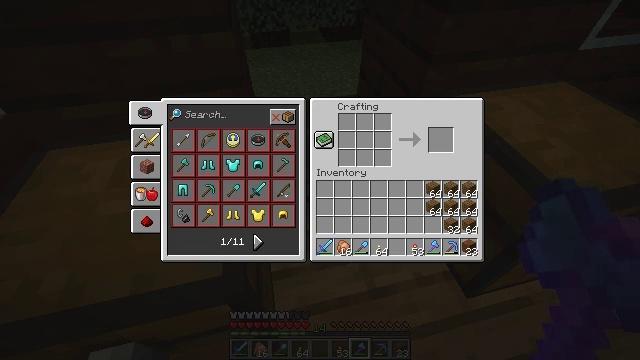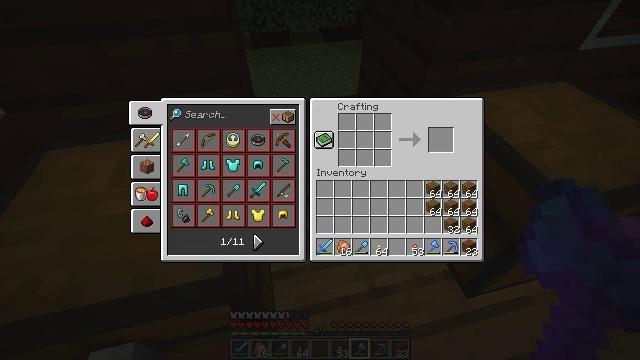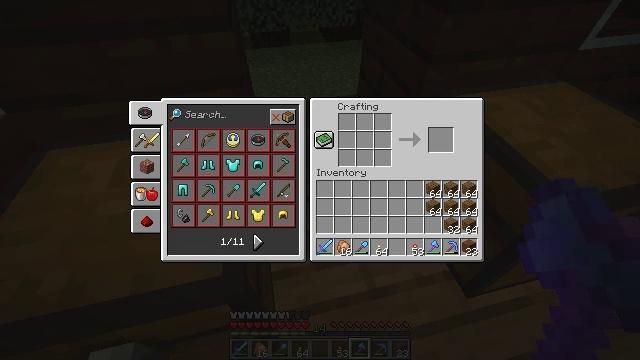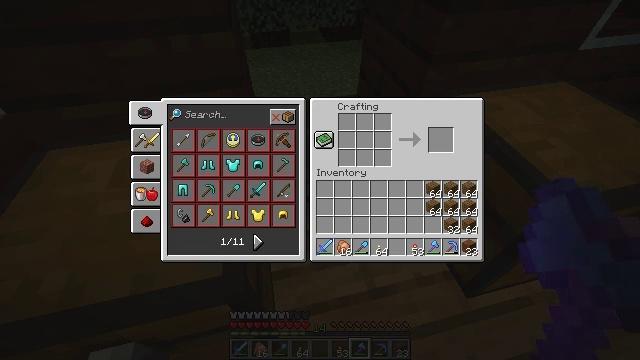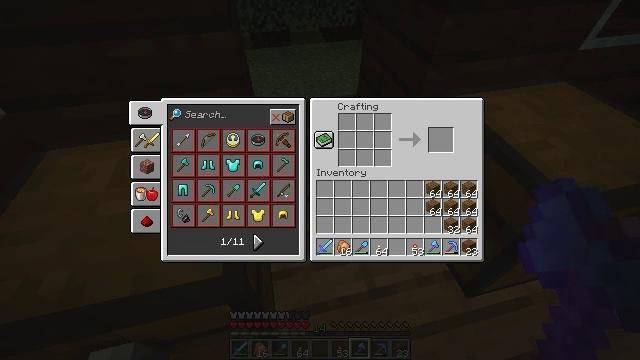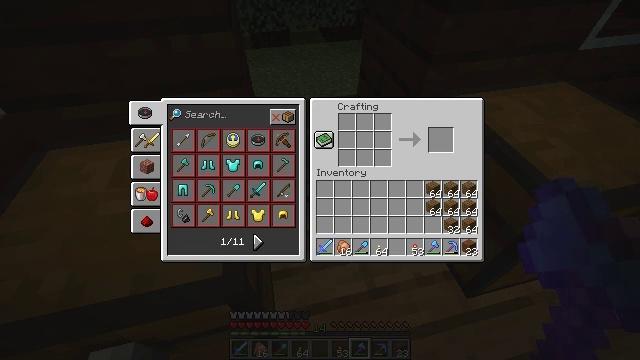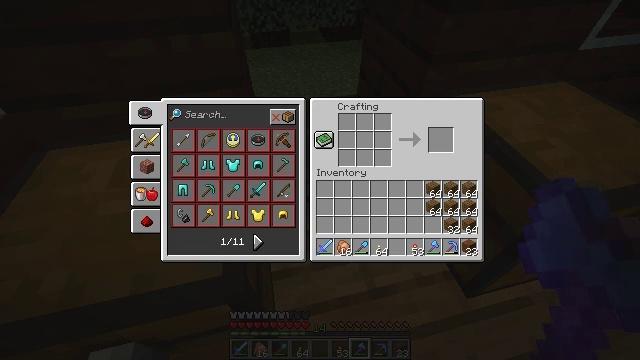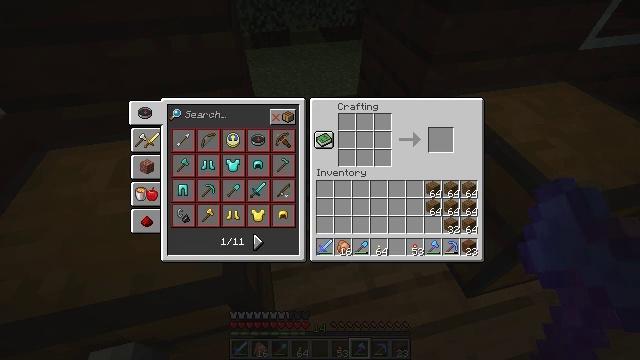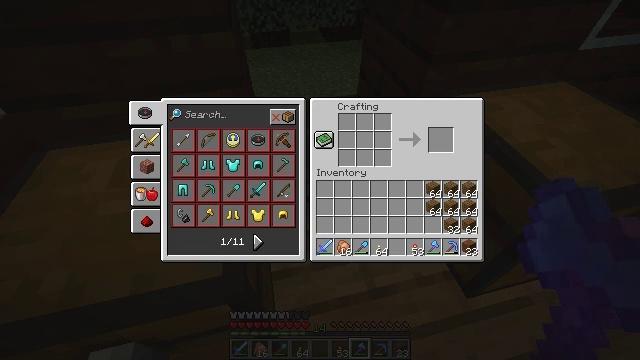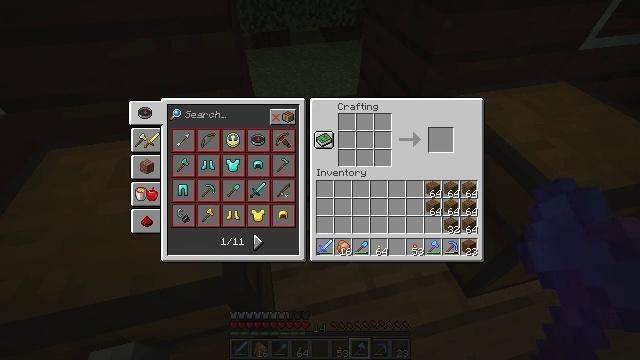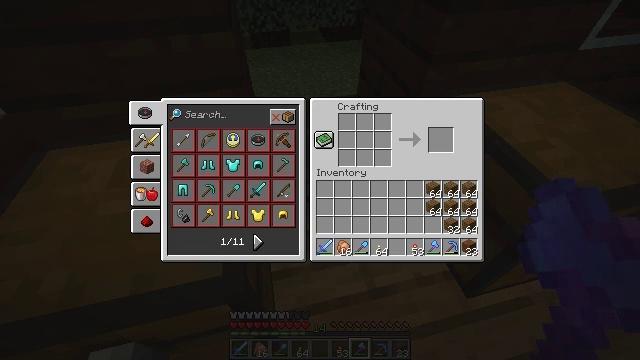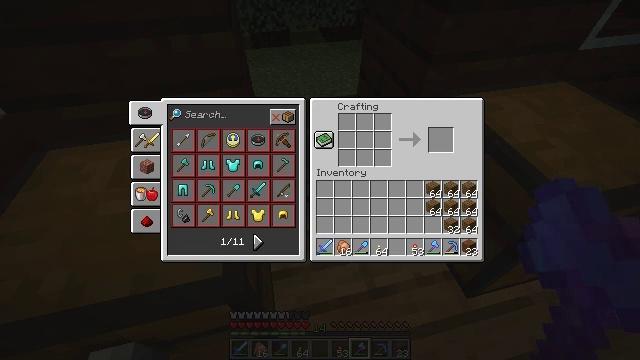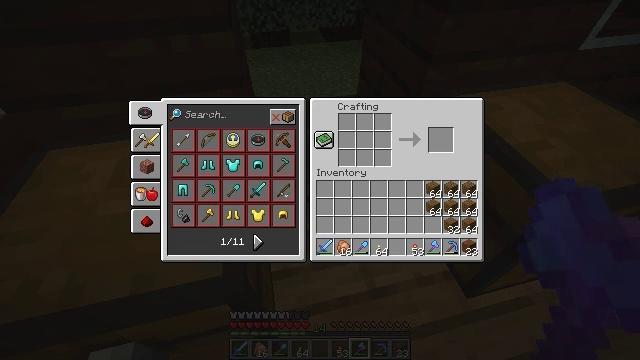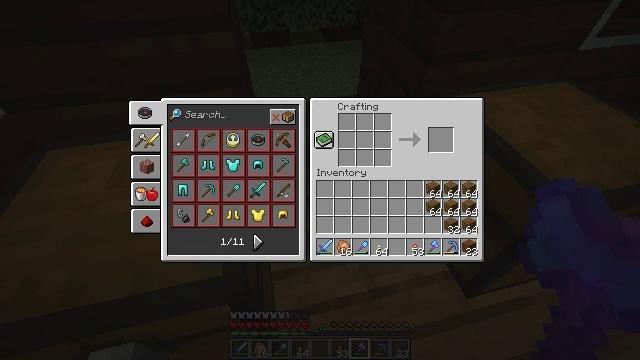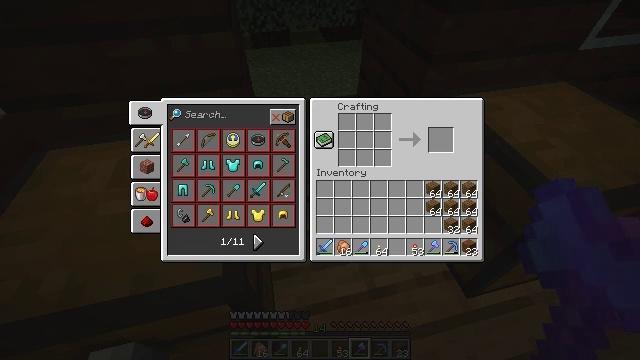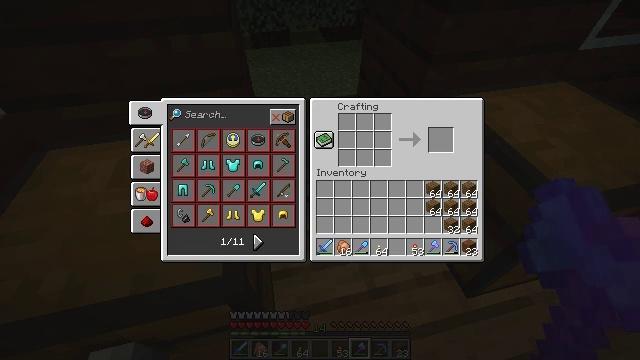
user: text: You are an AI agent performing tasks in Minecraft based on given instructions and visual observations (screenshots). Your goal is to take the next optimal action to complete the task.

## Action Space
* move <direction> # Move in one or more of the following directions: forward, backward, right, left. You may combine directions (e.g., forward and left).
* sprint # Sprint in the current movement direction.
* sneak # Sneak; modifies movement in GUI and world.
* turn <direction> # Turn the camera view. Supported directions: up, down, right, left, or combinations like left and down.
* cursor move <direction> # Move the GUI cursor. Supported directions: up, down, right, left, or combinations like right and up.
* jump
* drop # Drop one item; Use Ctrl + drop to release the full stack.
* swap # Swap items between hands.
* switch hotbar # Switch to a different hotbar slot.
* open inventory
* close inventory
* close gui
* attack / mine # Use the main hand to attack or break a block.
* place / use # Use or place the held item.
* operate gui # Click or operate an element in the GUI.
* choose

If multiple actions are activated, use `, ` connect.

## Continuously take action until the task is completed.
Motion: motion action
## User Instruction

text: Combine materials to craft a brown bed.
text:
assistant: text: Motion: no_op
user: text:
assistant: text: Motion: no_op
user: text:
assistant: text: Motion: no_op
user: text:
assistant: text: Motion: no_op
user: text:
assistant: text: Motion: no_op
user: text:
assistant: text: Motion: no_op
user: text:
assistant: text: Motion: no_op
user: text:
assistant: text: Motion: no_op
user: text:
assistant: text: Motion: no_op
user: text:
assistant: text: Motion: no_op
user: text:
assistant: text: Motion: no_op
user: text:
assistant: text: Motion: no_op
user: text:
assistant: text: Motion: no_op
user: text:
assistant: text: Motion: no_op
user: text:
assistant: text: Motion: no_op
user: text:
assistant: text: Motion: no_op
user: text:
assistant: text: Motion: no_op
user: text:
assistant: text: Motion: no_op
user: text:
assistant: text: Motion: no_op
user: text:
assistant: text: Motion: no_op
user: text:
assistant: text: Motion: no_op
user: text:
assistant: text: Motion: no_op
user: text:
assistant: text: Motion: no_op
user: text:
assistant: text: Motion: no_op
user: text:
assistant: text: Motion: no_op
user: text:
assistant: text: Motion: no_op
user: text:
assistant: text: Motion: no_op
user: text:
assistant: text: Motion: no_op
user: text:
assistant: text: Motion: no_op
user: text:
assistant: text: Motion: no_op